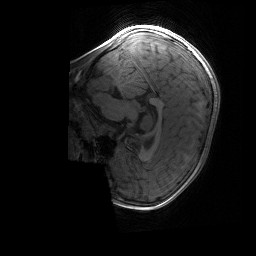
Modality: T1w
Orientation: sagittal
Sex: female
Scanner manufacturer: siemens
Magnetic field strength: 3 T
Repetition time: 1.9 s
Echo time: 0.00243 s